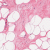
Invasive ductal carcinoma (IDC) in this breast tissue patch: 0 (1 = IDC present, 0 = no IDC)